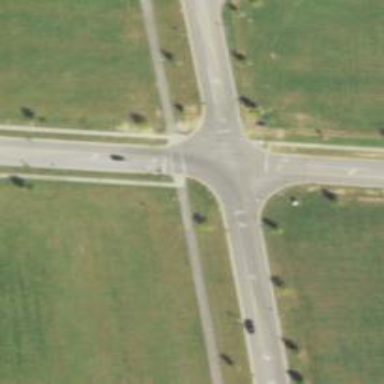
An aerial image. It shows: Marked crossing for cyclists on cycleway.